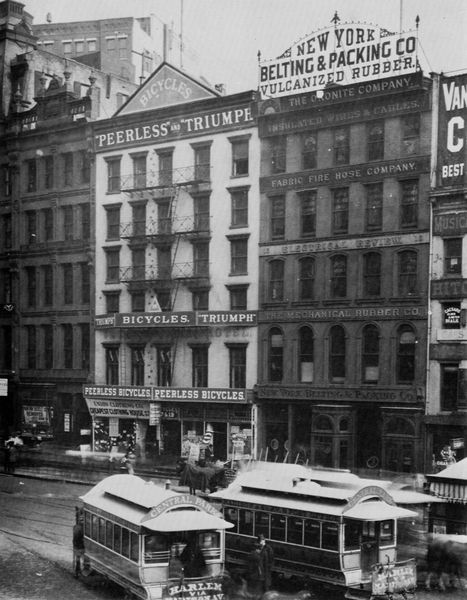
Titel: Park Row
Künstler: Amerikanischer Photograph
Schlagwörter: himmel, weiß, stadt, fenster, fussgänger, grau, schwarz, strasse, gebäude, haus, architektur, england, fassade, fassaden, passanten, türen, dächer, giebel, amerika, geschäfte, werbung, foto, fotografie, grossstadt, photographie, schwarz-weiß, schilder, kiosk, reklame, photo, verschwommen, verkehr, geschosse, schienen, aufnahme, straßenbahn, tram, wagon, tafeln, avenue, bus, waggons, busse, new york, leuchtreklame, autobus, new, york, geschpsse, omnibusse, stadtladschaft